Chest X-ray:
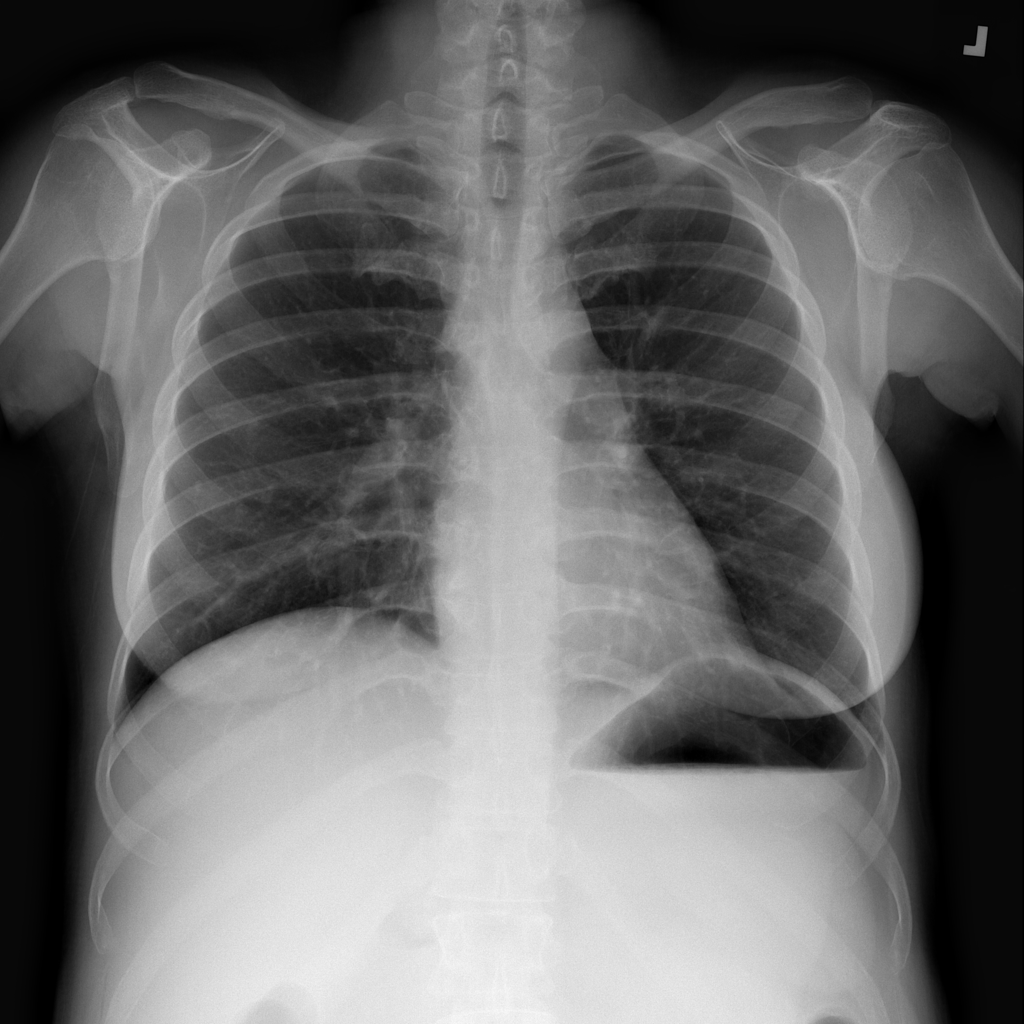
No abnormal finding: yes